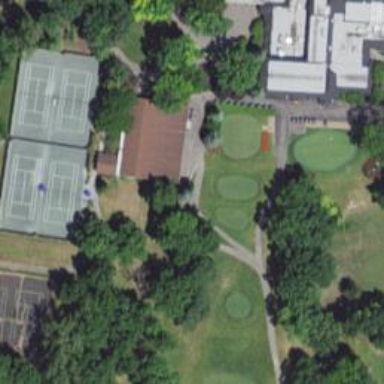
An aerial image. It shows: Path for both roads and golfers.